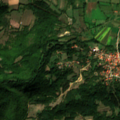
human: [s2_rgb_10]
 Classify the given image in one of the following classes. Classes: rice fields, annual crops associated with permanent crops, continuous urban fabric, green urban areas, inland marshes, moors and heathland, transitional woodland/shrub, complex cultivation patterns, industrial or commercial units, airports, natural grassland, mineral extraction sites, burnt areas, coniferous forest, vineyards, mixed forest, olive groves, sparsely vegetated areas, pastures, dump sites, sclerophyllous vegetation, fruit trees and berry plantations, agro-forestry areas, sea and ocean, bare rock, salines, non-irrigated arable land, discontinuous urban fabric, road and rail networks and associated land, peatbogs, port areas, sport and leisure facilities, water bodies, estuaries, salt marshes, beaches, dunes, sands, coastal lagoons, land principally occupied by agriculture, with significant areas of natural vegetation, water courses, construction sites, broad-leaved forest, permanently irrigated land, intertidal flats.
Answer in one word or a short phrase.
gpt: complex cultivation patterns, land principally occupied by agriculture, with significant areas of natural vegetation, broad-leaved forest